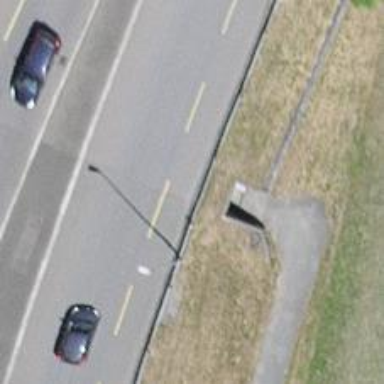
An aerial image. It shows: Footway with asphalt surface passing through tunnel.